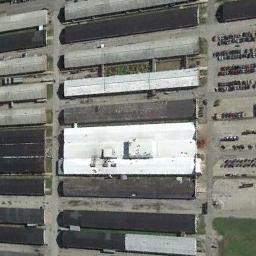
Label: industrial_area